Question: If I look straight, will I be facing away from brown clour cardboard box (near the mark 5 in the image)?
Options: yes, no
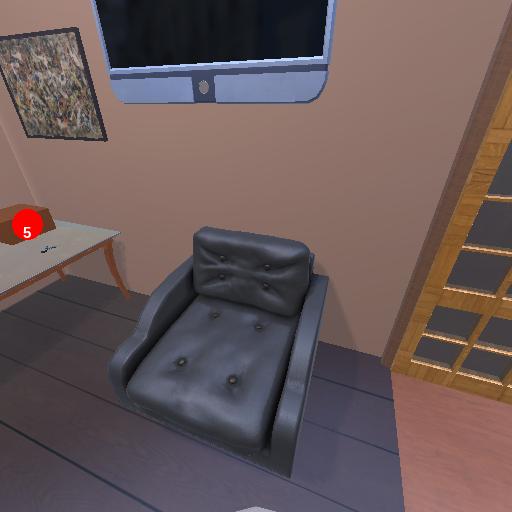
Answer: yes